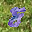
Label: 8